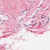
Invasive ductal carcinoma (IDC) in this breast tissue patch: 0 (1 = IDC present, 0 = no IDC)